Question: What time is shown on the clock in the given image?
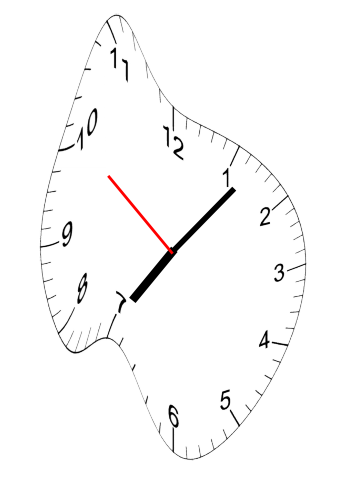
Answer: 07:06:51